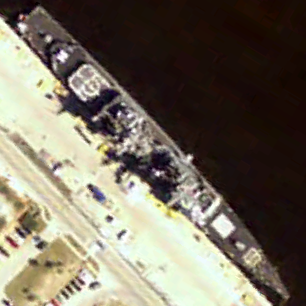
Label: cruiser